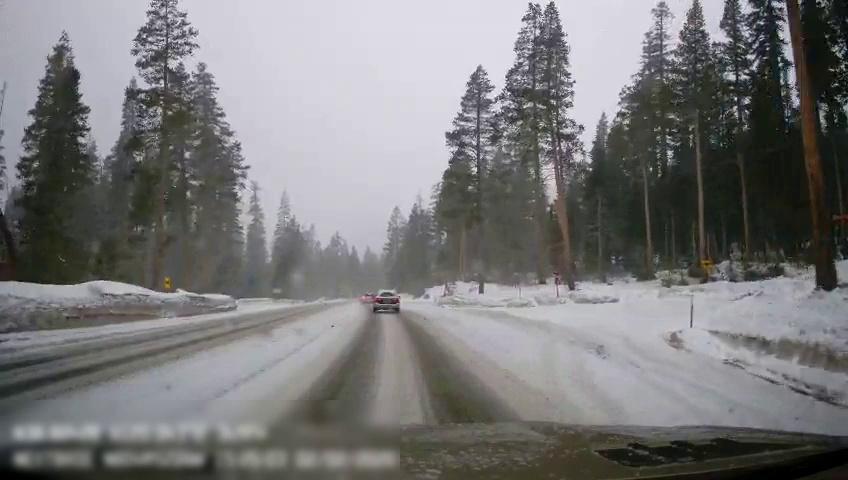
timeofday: Day
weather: Snowy
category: Drivable Space
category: Vehicles | SUV
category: Vehicles | SUV